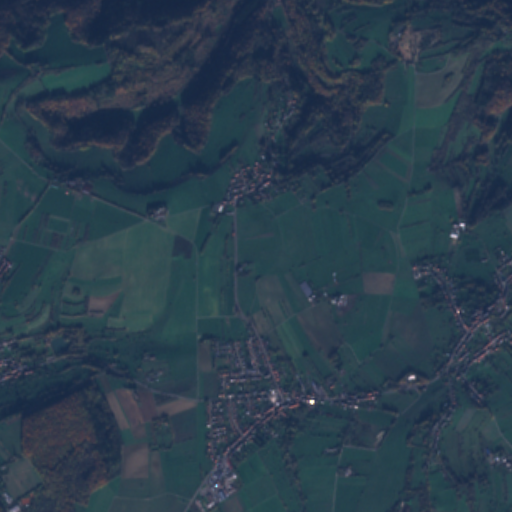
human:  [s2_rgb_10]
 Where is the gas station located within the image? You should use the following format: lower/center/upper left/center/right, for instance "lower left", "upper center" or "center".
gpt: The gas station is located in the lower center of the image.
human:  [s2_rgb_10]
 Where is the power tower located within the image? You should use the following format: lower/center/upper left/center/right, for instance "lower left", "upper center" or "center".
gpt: The power tower is located in the lower left of the image.
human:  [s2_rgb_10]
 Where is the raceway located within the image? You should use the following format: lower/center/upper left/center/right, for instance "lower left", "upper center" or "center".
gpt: The raceway is located in the upper right of the image.
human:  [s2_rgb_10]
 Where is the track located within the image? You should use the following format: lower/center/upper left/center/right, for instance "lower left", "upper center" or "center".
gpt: The track is located in the upper right of the image.
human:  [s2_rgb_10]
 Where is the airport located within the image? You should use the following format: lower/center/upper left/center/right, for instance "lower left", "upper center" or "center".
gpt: There is no airport in the image.